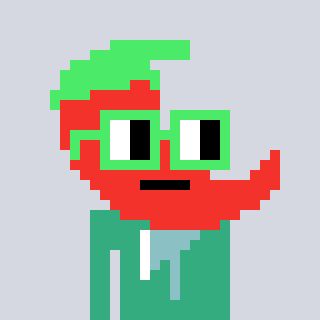
a pixel art character with square light green glasses, a chilli-shaped head and a teal-colored body on a cool background